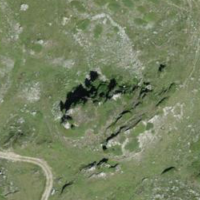
EUNIS habitat code: 26
Species observed at this site:
Nucifraga caryocatactes